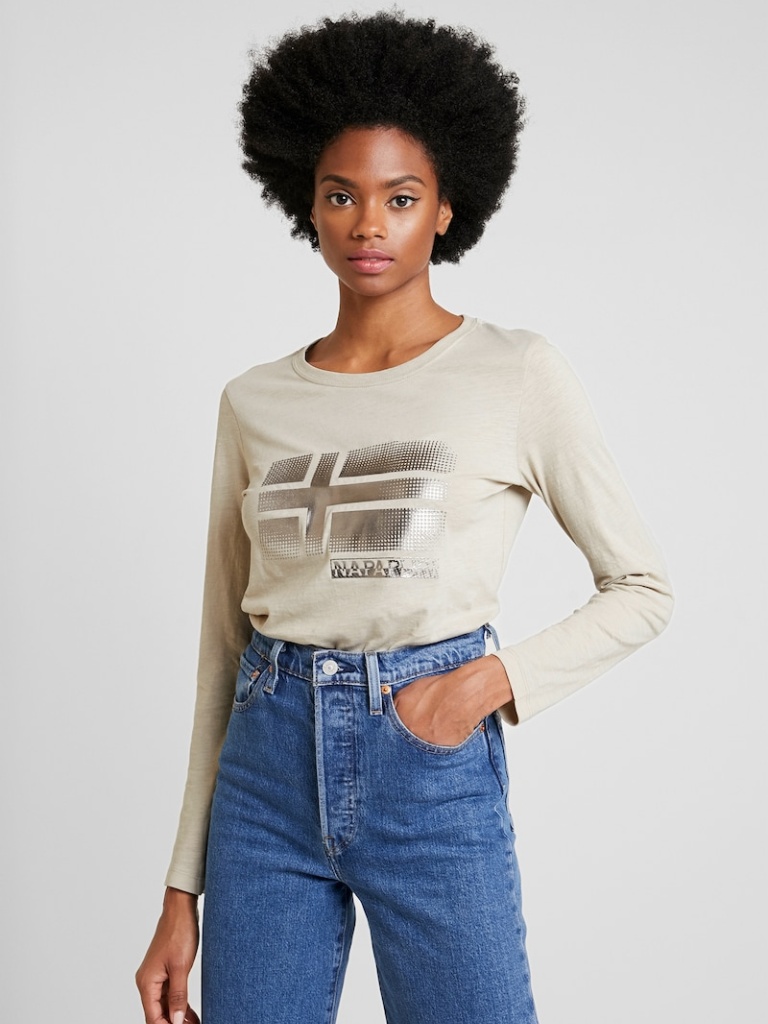
cotton relaxed a long-sleeved with the sleeves down hip length Fully Tucked in crew t-shirt